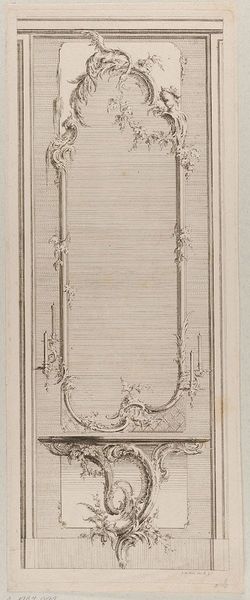
Titel: Wandspiegel mit Tisch
Künstler: Johann Wilhelm Meil
Standort: Hamburg
Institution: Museum für Kunst und Gewerbe Hamburg
Schlagwörter: weiß, fenster, schwarz, beige, rahmen, spiegel, feld, kirche, interieur, rokoko, grafik, graphik, verzierung, kerze, striche, fotografie, photographie, druckgraphik, druckgrafik, jugenstil, radierung, wandschmuck, kerzenhalter, sakral, kandelaber, rocaille, innendekoration, style, schnörksel, reproduktionen, druckerzeugnisse, muschelwerk, hausinneres, ornamentstich, vorlageblätter, schnörlsel